Interaction volume radius: 10 \u00c5
Interaction volume height: 25 \u00c5
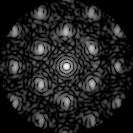
Disorder parameter: 0.3555